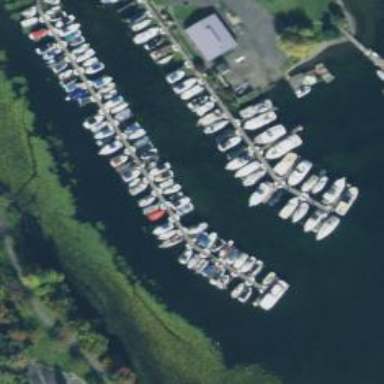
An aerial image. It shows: Marina on leisure land.